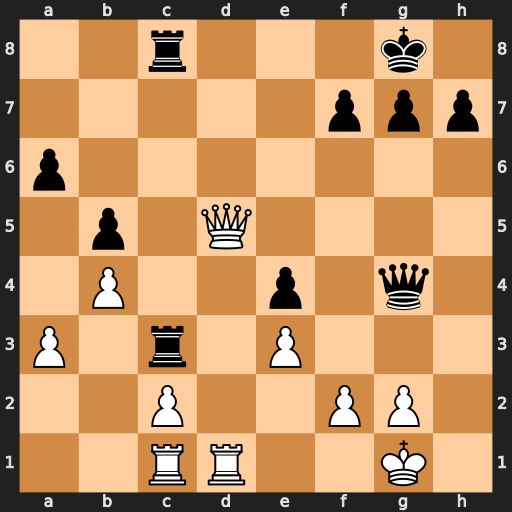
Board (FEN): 2r3k1/5ppp/p7/1p1Q4/1P2p1q1/P1r1P3/2P2PP1/2RR2K1
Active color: w
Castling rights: -
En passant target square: -
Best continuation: Qd8+ Rxd8 Rxd8#